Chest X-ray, AP view. Patient: 62 years old, sex M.
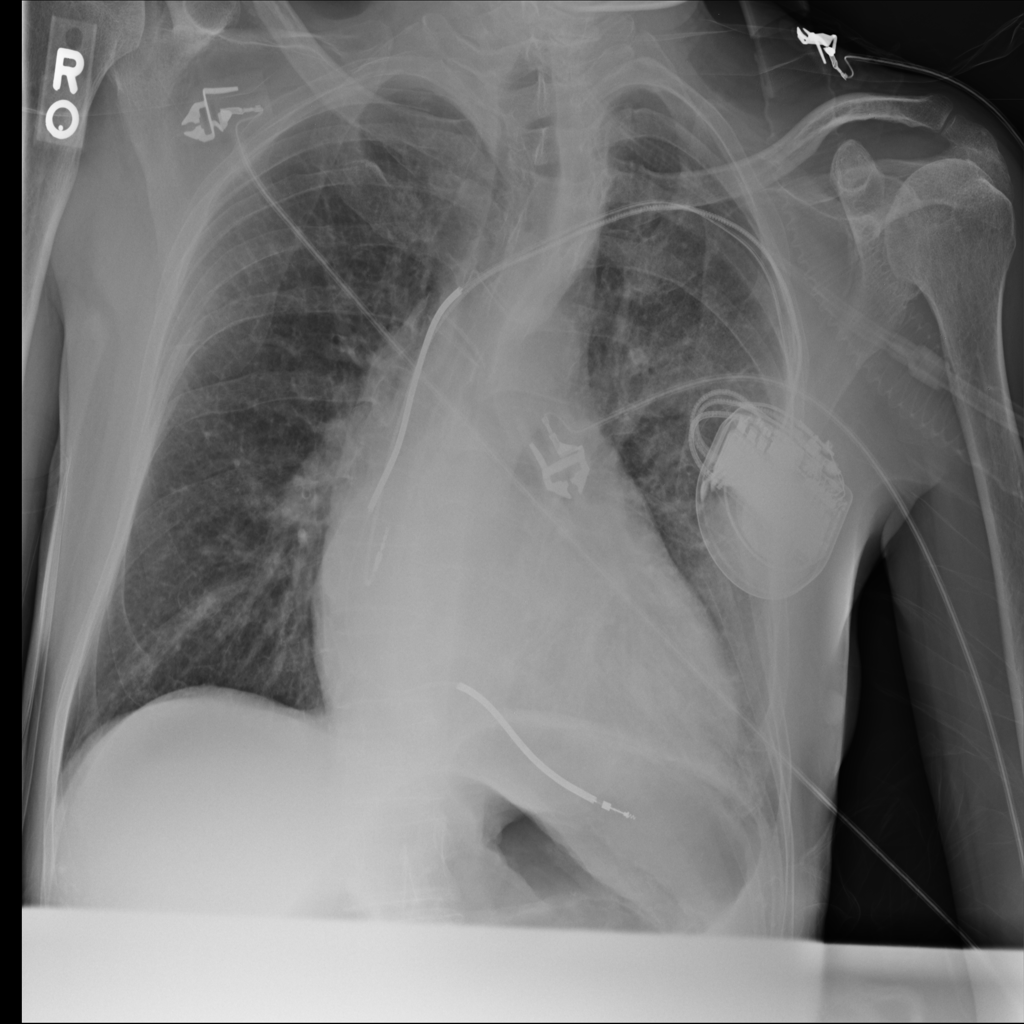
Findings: No Finding